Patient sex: M
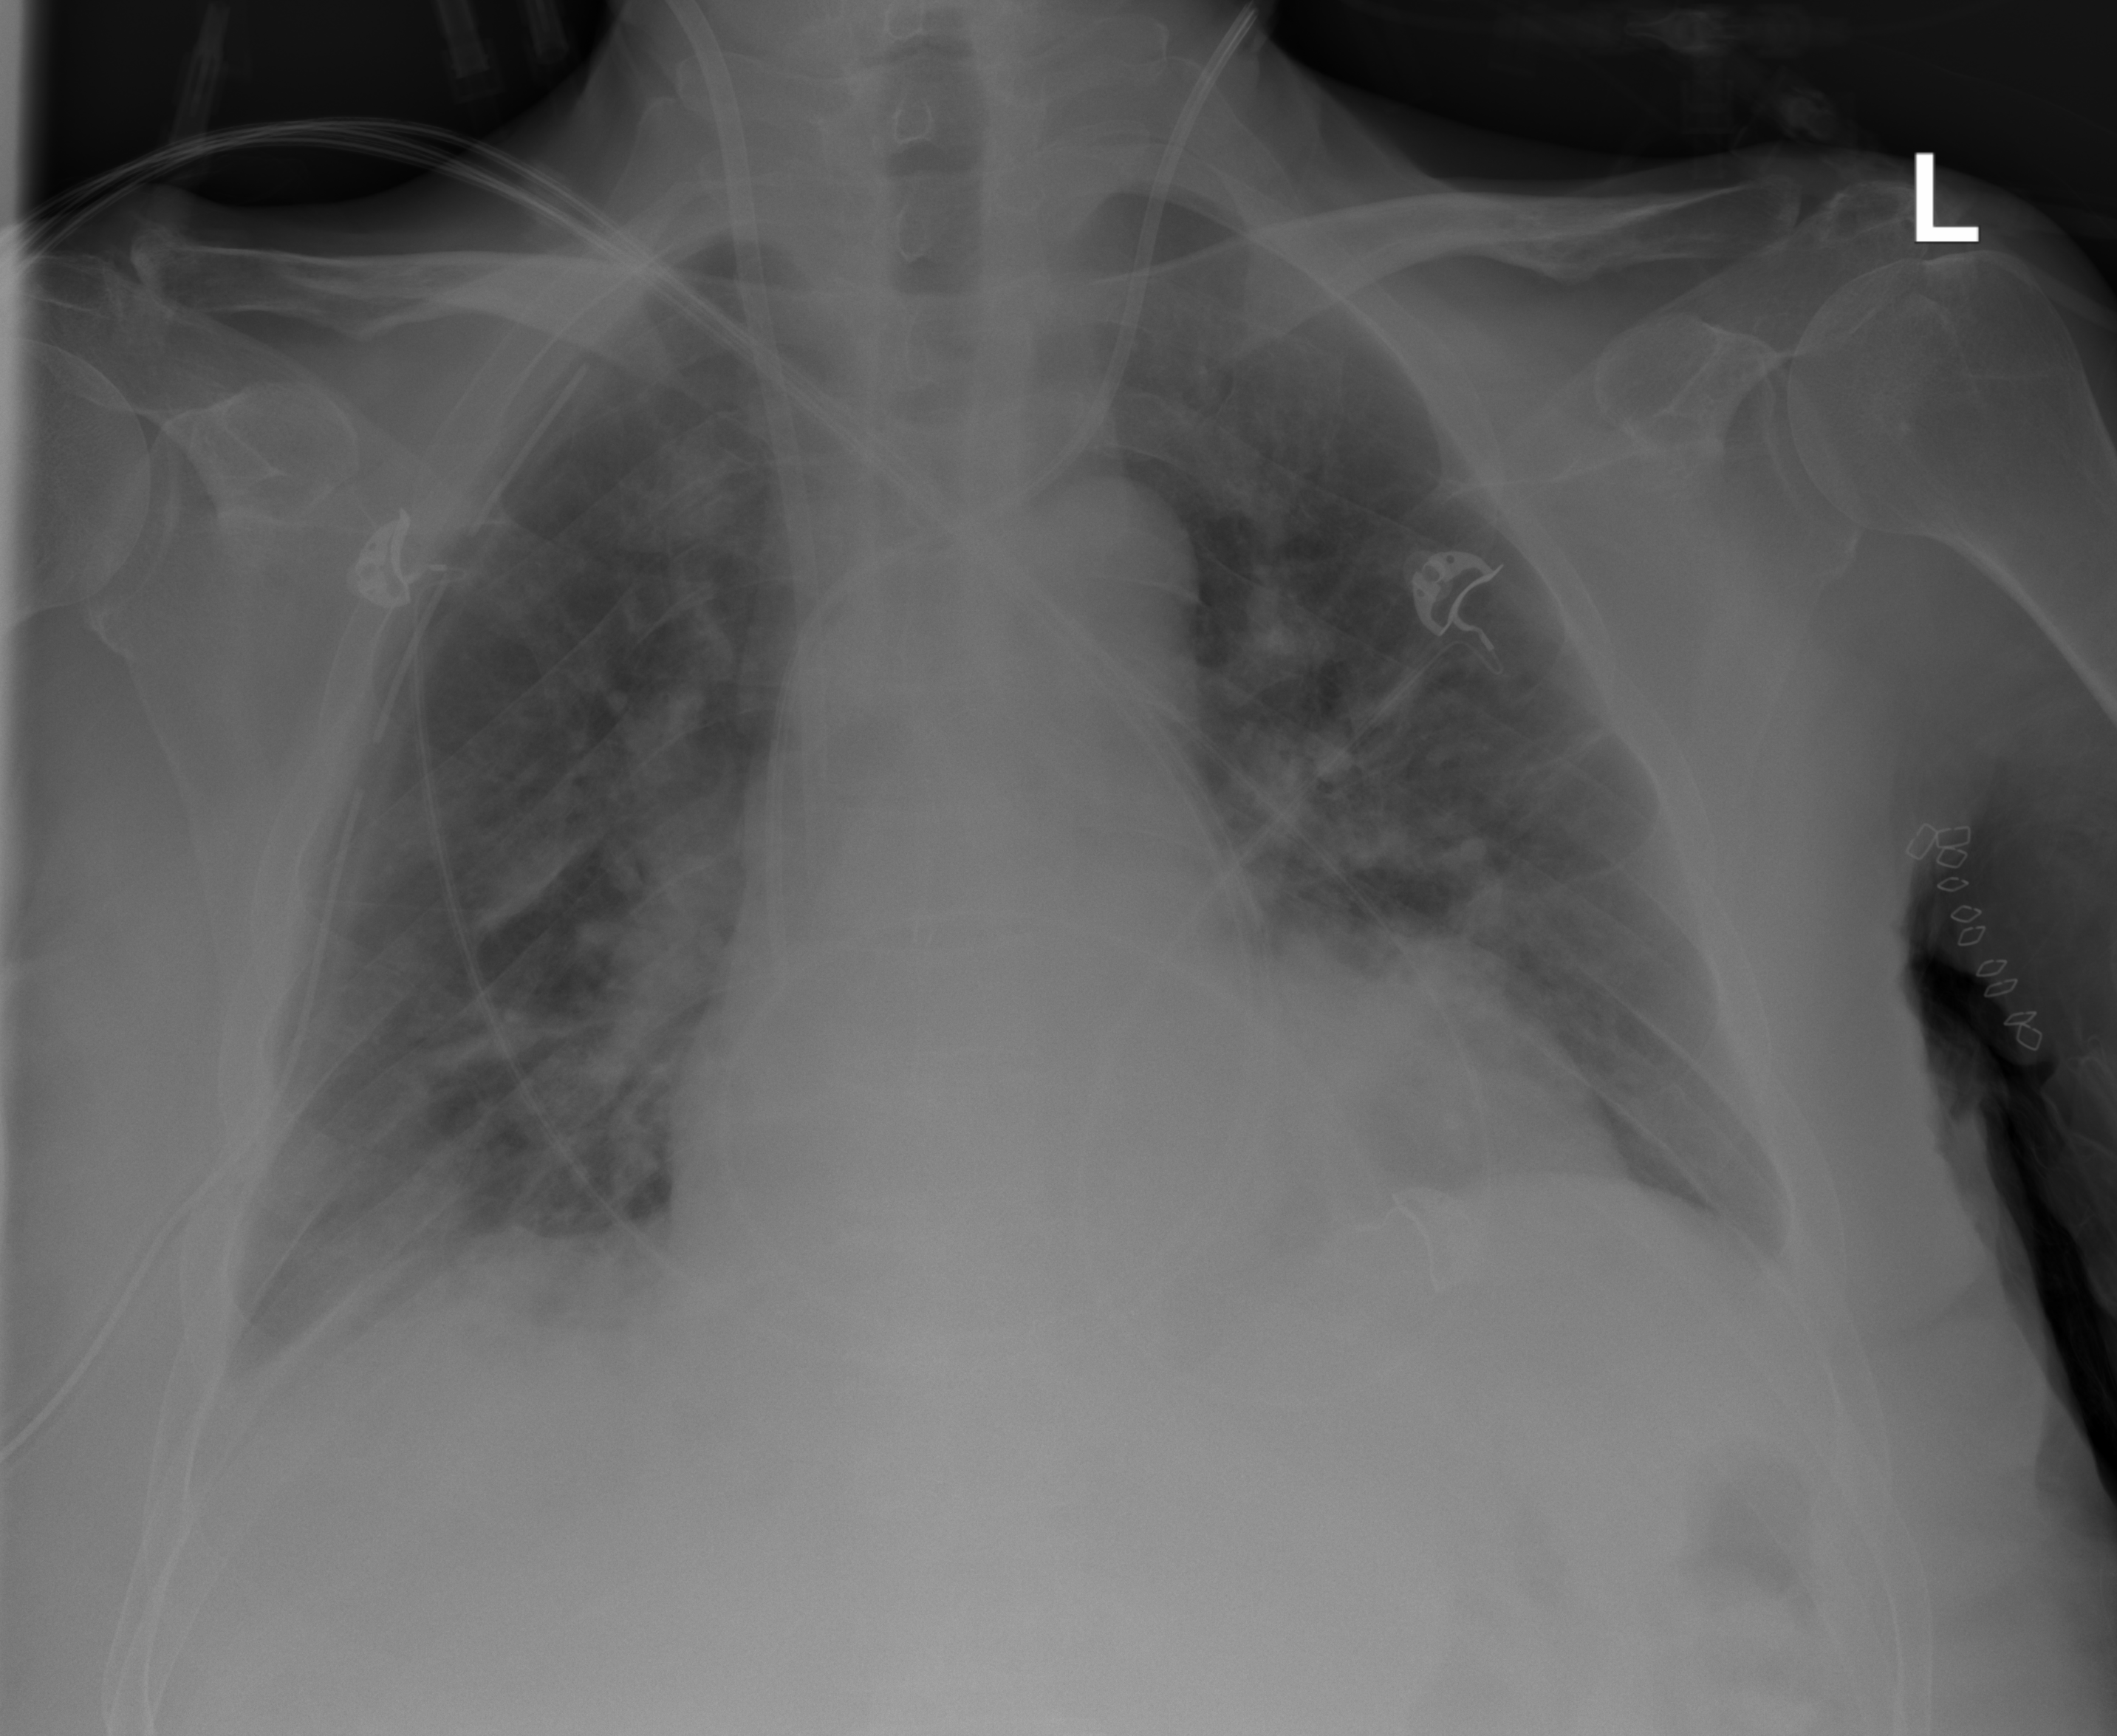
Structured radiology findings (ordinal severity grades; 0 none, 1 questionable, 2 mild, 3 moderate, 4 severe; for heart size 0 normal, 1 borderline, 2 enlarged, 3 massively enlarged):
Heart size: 2
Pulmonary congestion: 2
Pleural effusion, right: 0
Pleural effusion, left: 0
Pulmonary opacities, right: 0
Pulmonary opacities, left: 0
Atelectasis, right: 0
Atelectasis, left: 0